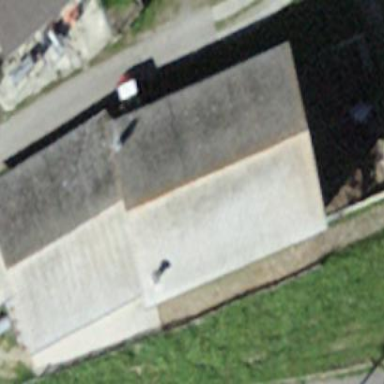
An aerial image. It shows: Simple house.